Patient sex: F
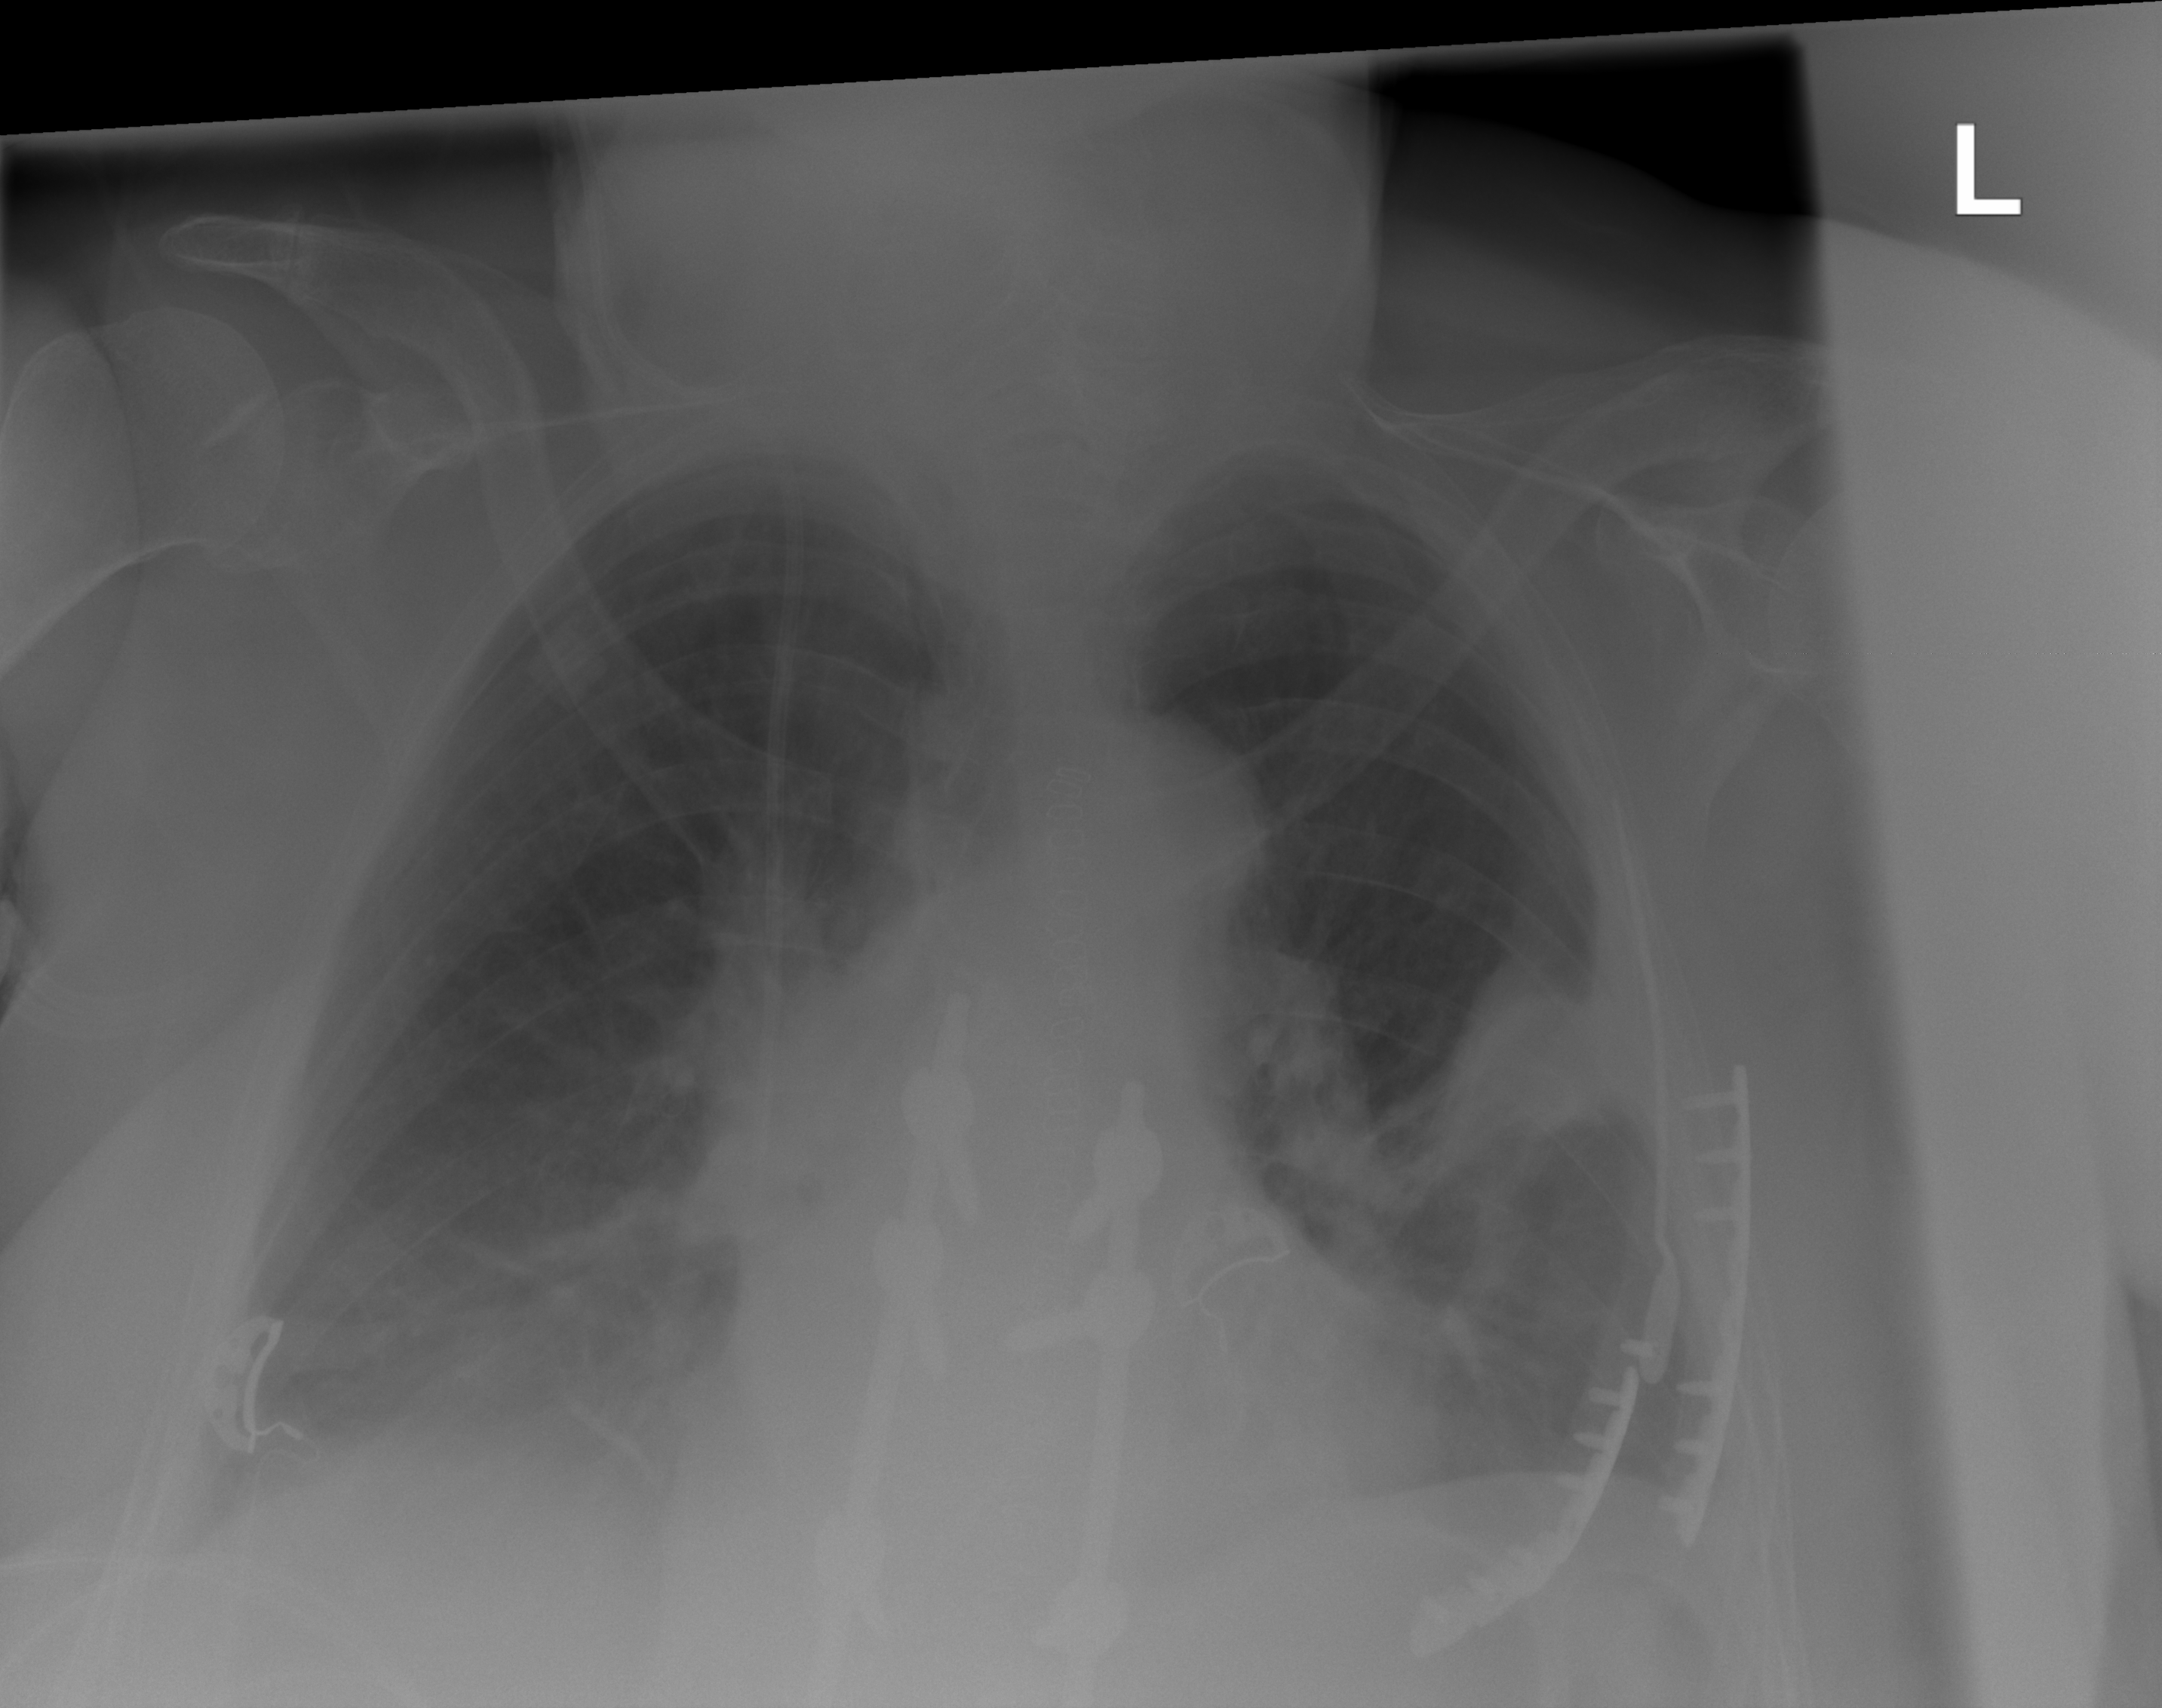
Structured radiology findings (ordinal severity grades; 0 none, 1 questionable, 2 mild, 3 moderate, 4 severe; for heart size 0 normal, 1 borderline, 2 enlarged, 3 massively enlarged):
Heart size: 1
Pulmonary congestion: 0
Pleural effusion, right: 0
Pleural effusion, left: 0
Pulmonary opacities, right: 0
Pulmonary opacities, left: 0
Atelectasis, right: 2
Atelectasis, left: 3